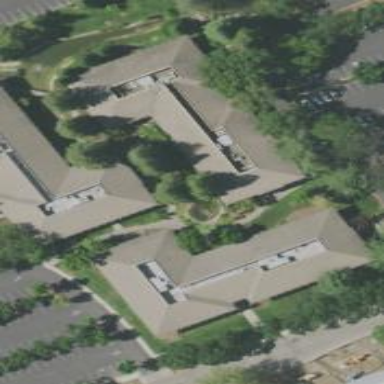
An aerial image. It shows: Commercial building.